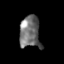
Tissue: skin
Cell type: Epithelial cells
Senescence score: 0.2322
Nuclear area (px): 639
Mean DAPI intensity: 113.311